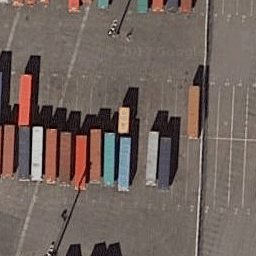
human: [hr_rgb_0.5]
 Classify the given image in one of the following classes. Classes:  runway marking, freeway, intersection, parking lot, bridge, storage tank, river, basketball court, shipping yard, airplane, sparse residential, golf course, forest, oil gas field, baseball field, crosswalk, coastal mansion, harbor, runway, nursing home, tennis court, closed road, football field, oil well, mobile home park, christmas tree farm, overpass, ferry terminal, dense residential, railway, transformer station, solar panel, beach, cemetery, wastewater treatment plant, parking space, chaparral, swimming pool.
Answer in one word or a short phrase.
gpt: shipping yard